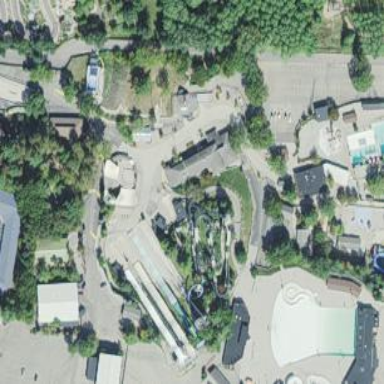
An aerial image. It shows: Water slide attraction.